На рисунке изображена полубесконечная цепочка, состоящая из одинаковых источников постоянного тока с ЭДС $\mathscr{E}=1.2~В$ и внутренним сопротивлением $r=2.0~Ом$.  К входным клеммам цепочки с помощью перекидного ключа $K$ могут быть подключены либо идеальный вольтметр $V$, либо идеальный амперметр $А$.
Определите показания этих приборов.
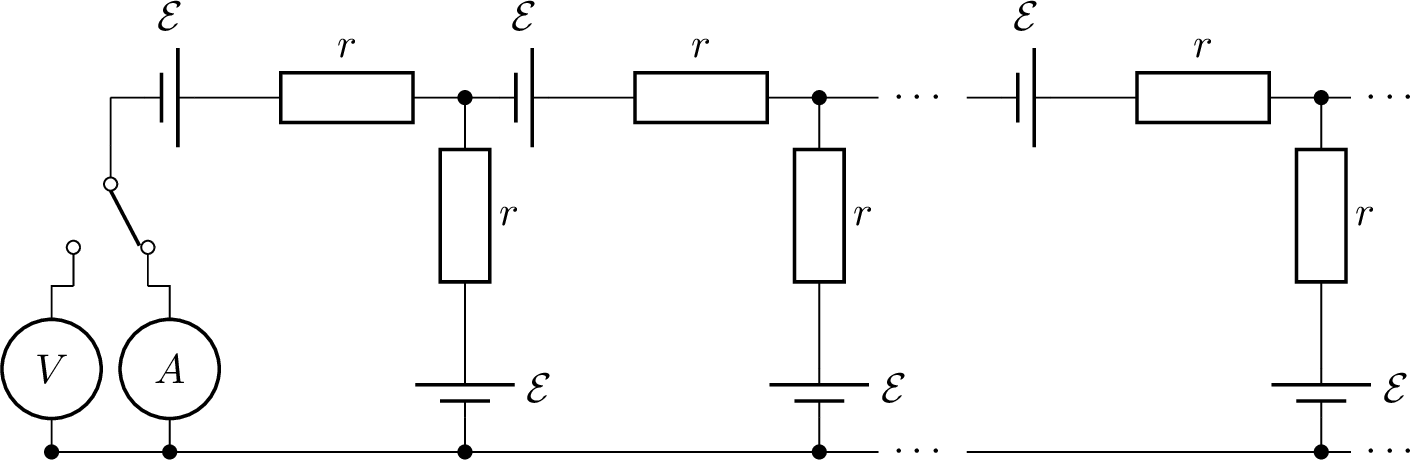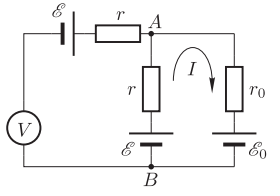
Решение: Решение сводится к определению ЭДС $\mathscr{E}_{0}$ эквивалентной батареи и ее внутреннего сопротивления $r_{0}$. Тогда показания вольтметра $U=\mathscr{E}_{0}$, показания амперметра $I_{0}=\mathscr{E}_{0}/r_{0}$ (короткое замыкание). $1$. Пусть сначала к цепочке подсоединен вольтметр $V$. Заменим полубесконечную цепочку, начиная со второго звена, эквивалентной батареей (см. рисунок).  Через идеальныи вольтметр ток не течет. По закону Ома $$ I=\frac{\mathscr{E}-\mathscr{E}_{0}}{r+r_{0}}. $$ Показание вольтметра $$ U=\mathscr{E}_{0}=U_{A B}-\mathscr{E}, $$ где напряжение между точками $A$ и $B$ $$ U_{A B}=\mathscr{E}-I r. $$ Следовательно, $$ U=-I r=-\frac{\mathscr{E}-\mathscr{E}_{0}}{r+r_{0}} r=\mathscr{E}_{0}, $$ откуда $$ \mathscr{E}_{0}=-\frac{r}{r_{0}} \mathscr{E}. \quad (1) $$ $2$. Найдем теперь внутреннее сопротивление $r_{0}$ эффективной батареи. Это сопротивление равно сопротивлению цепи из которой выкинуты все ЭДС (см. примечание). Тогда мы получаем известную задачу о сопротивлении полубесконечной цепочки резисторов. Добавим к полубесконечной цепочке слева еще одно звено, ее сопротивление при этом не изменится. Получаем уравнение для $r_{0}$ $$ r_{0}=r+\frac{r r_{0}}{r+r_{0}}, \quad r_{2}^{2}-r r_{0}-r^{2}=0. $$ Положительный корень этого уравнения $$ r_{0}=\frac{1+\sqrt{5}}{2} r \approx 3.24~Ом. $$ Из $(1)$ находим $$ \mathscr{E}_{0}=-\frac{r}{r_{0}} \mathscr{E}=-\frac{2}{1+\sqrt{5}} \mathscr{E} \approx-0.74~В, $$ откуда $$ I_{0}=\frac{\mathscr{E}_{0}}{r_{0}} \approx-0.23~А. $$ $\textit{Примечание}$. Действительно, если к такой цепи приложить напряжение $U$, много большее всех ЭДС в цепи, при вычислении тока можно будет пренебречь всеми этими ЭДС. Тогда ток равен $$ I=\frac{U}{R}, $$ где $R$ — сопротивление цепи, которая получена из исходной заменой всех батарей резисторами, равными их внутренним сопротивлениям. С другой стороны, этот же ток равен $$ I=\frac{U-\mathscr{E}_{0}}{r_{0}} \approx \frac{U}{r_{0}}. $$ Отсюда внутреннее сопротивление эквивалентной батареи $r_{0}=R$, что и требовалось.
Ответ: $$ \mathscr{E}_{0}=-\frac{2}{1+\sqrt{5}} \mathscr{E} \approx-0.74~В. $$ $$ I_{0}=\frac{\mathscr{E}_{0}}{r_{0}} \approx-0.23~А. $$
Темы:
T, Электричество, Цепи, Бесконечная цепочка, Всероссийские, Электрические цепи, Цепь с резистором, Амперметр, Вольтметр